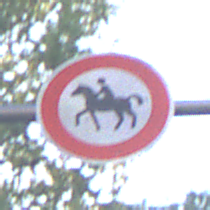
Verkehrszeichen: VerbotReiter
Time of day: SunriseSunset
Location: Outdoor (Urban)
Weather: Clear
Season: NotSpecified
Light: Natural